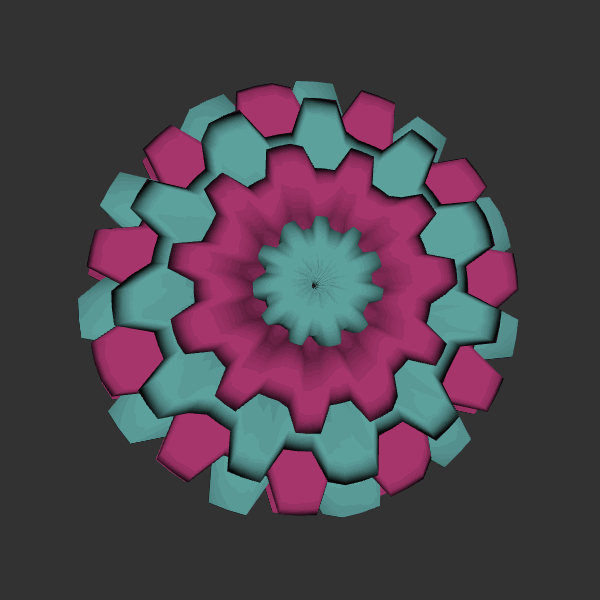
Background: dark